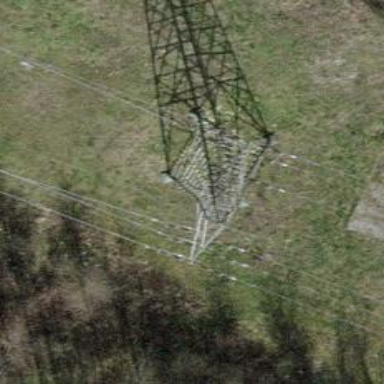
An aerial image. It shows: Power line in the image.